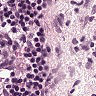
Metastatic tissue present: no